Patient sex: M
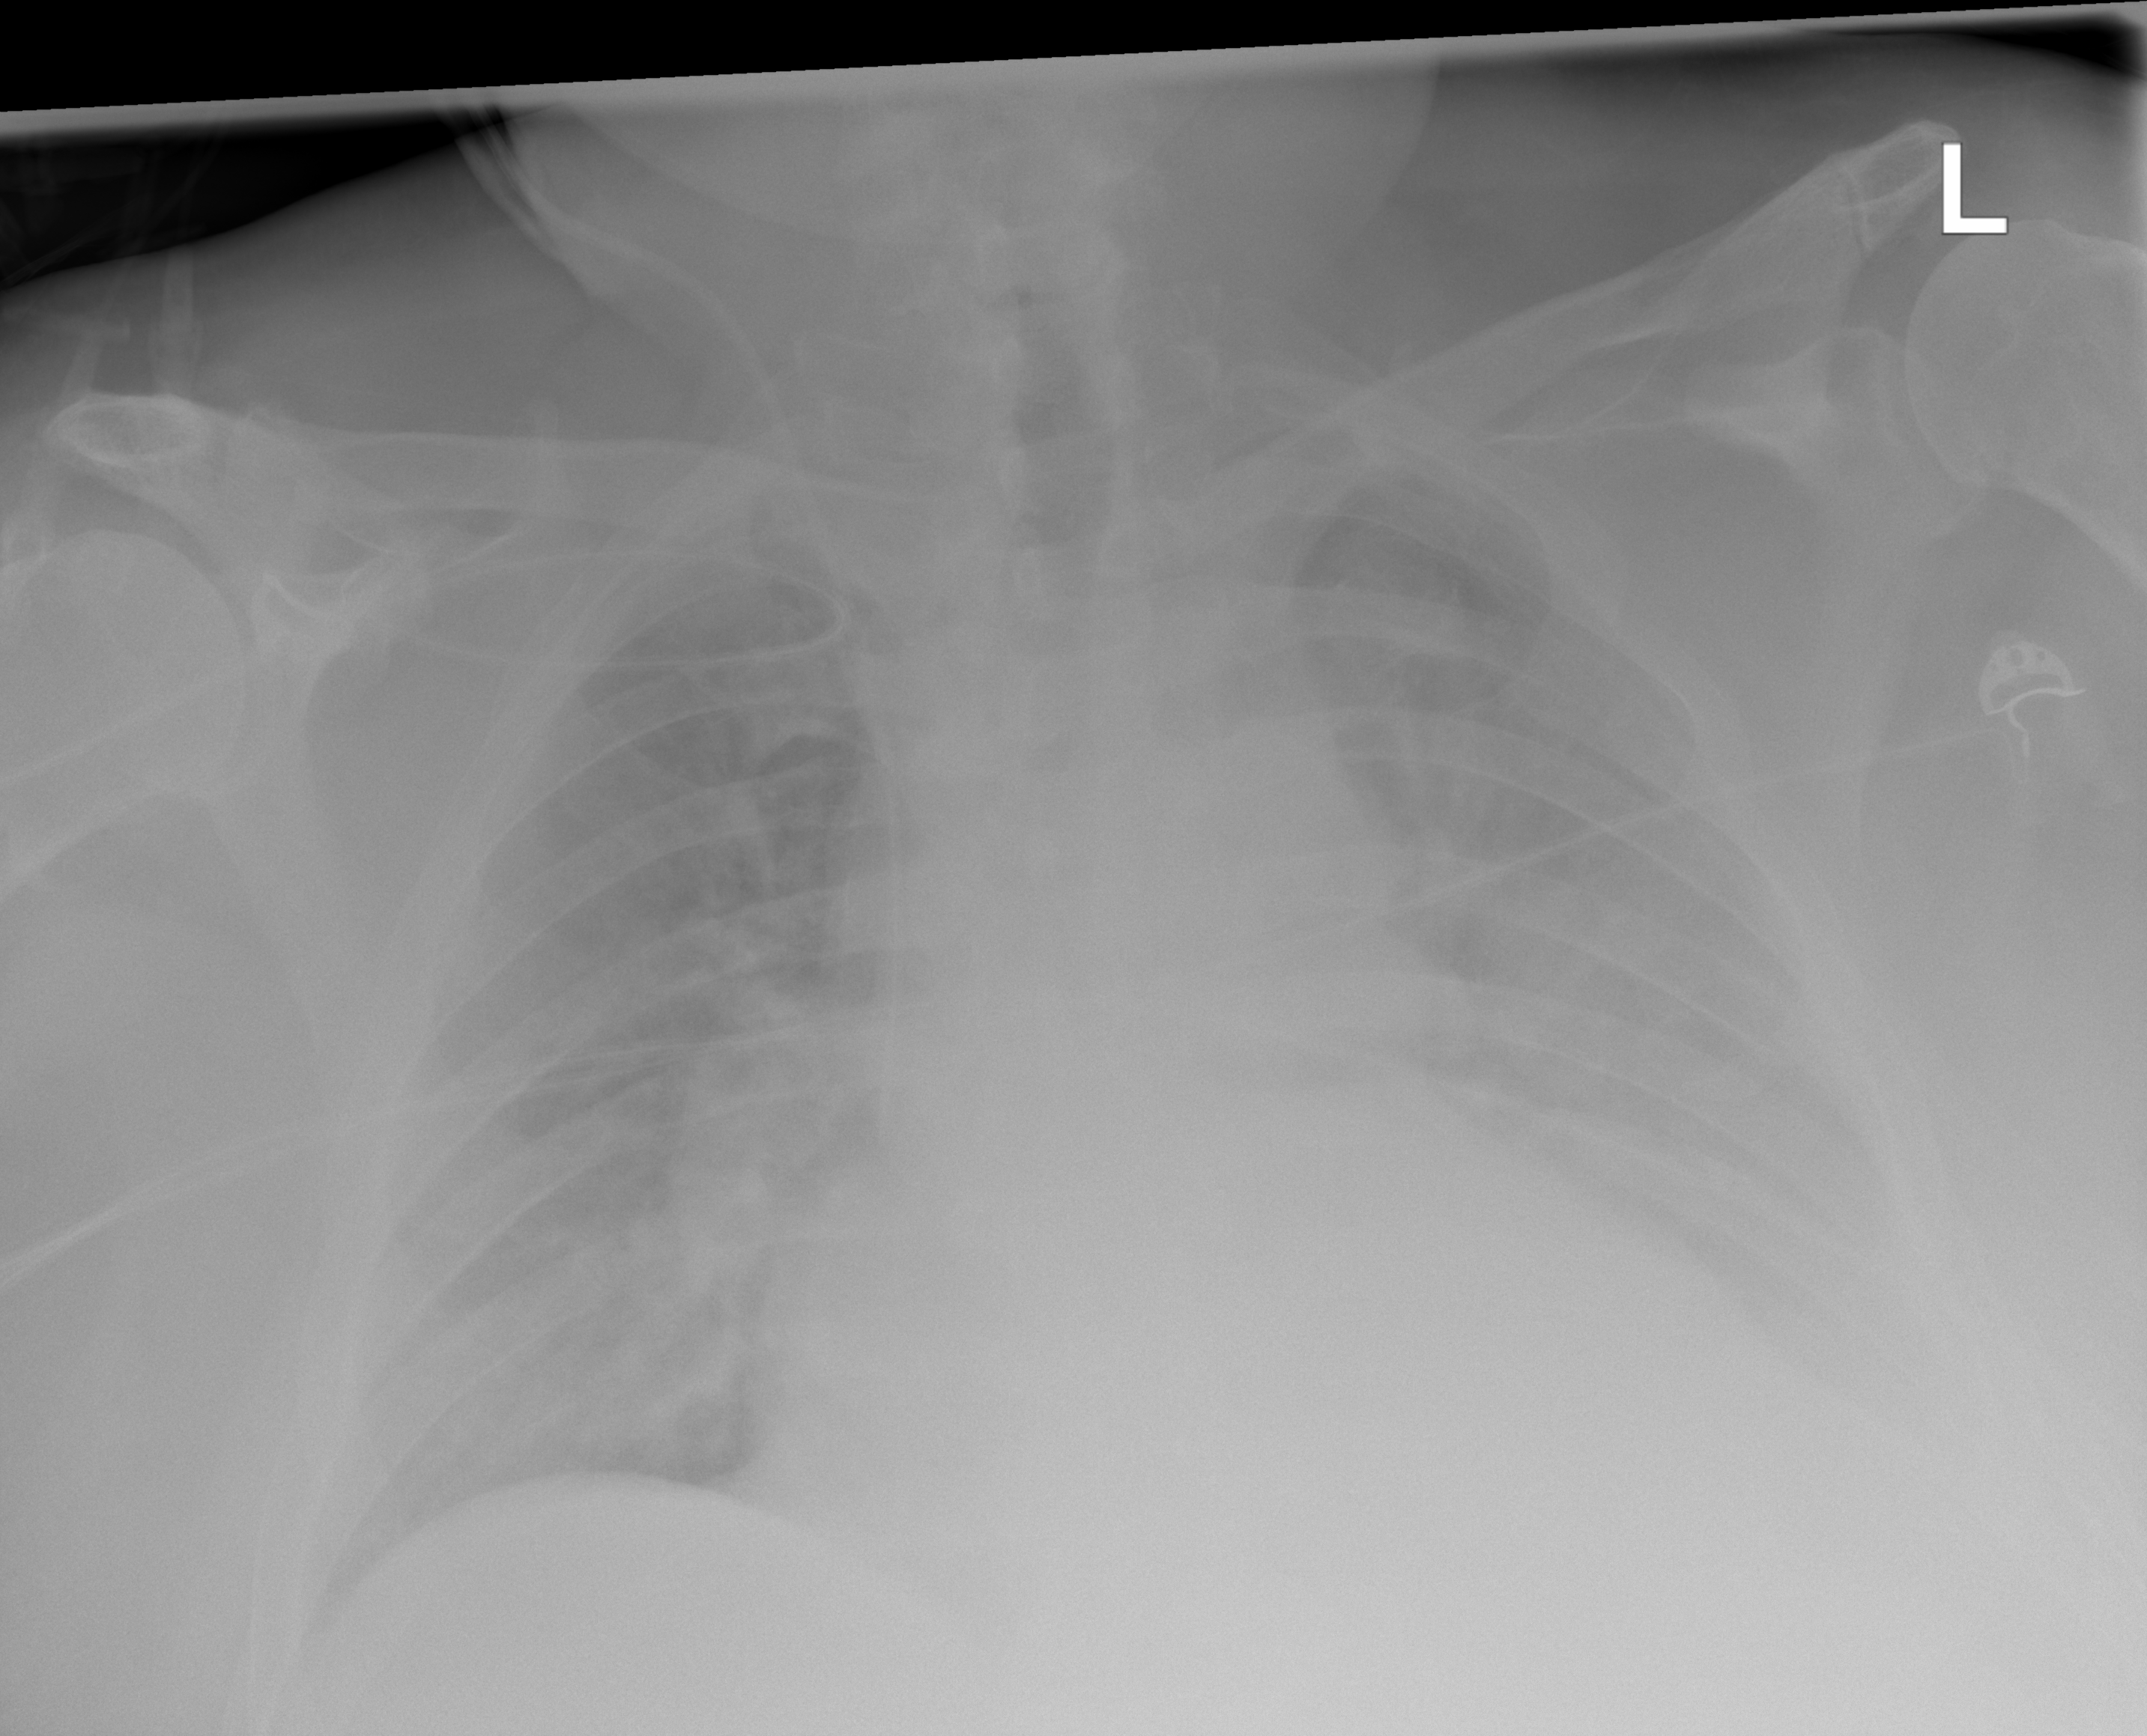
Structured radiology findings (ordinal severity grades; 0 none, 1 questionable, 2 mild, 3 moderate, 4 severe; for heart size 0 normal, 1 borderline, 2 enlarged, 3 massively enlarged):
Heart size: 2
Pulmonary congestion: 2
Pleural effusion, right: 0
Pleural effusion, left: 2
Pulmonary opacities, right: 2
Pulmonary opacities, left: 2
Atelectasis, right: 0
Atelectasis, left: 2